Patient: sex M, age 35
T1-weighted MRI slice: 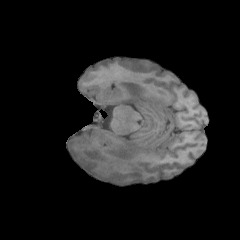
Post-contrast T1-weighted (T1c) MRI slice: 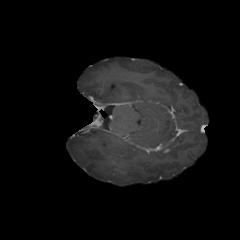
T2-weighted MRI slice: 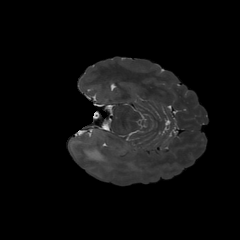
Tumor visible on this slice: yes
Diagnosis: Astrocytoma, IDH-wildtype
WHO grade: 2